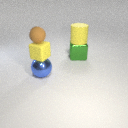
small brown rubber sphere above small yellow rubber cube